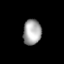
Tissue: lung
Cell type: Epithelial cells
Senescence score: 0.2235
Nuclear area (px): 453
Mean DAPI intensity: 164.804